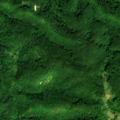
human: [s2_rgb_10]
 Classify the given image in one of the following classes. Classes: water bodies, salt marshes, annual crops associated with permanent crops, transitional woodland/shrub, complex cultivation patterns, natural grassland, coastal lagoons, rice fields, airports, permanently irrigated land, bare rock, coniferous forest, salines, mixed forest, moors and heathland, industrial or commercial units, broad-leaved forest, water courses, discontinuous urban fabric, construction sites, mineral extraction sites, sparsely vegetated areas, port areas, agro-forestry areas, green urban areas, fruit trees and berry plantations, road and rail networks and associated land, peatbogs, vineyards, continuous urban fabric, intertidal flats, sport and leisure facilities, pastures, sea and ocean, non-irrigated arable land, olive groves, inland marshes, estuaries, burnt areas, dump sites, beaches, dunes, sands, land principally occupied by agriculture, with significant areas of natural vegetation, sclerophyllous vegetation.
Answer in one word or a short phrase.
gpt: land principally occupied by agriculture, with significant areas of natural vegetation, broad-leaved forest